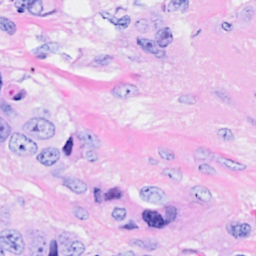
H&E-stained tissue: Breast